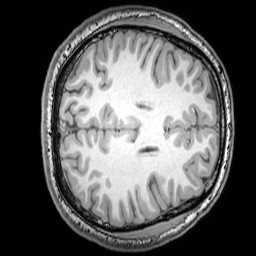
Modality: T1w
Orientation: axial
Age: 24
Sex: male
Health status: healthy
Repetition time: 0.081 s
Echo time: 0.037 s